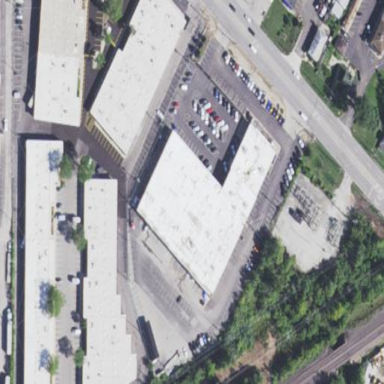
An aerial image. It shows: Car shop building.